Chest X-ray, PA view. Patient: 81 years old, sex M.
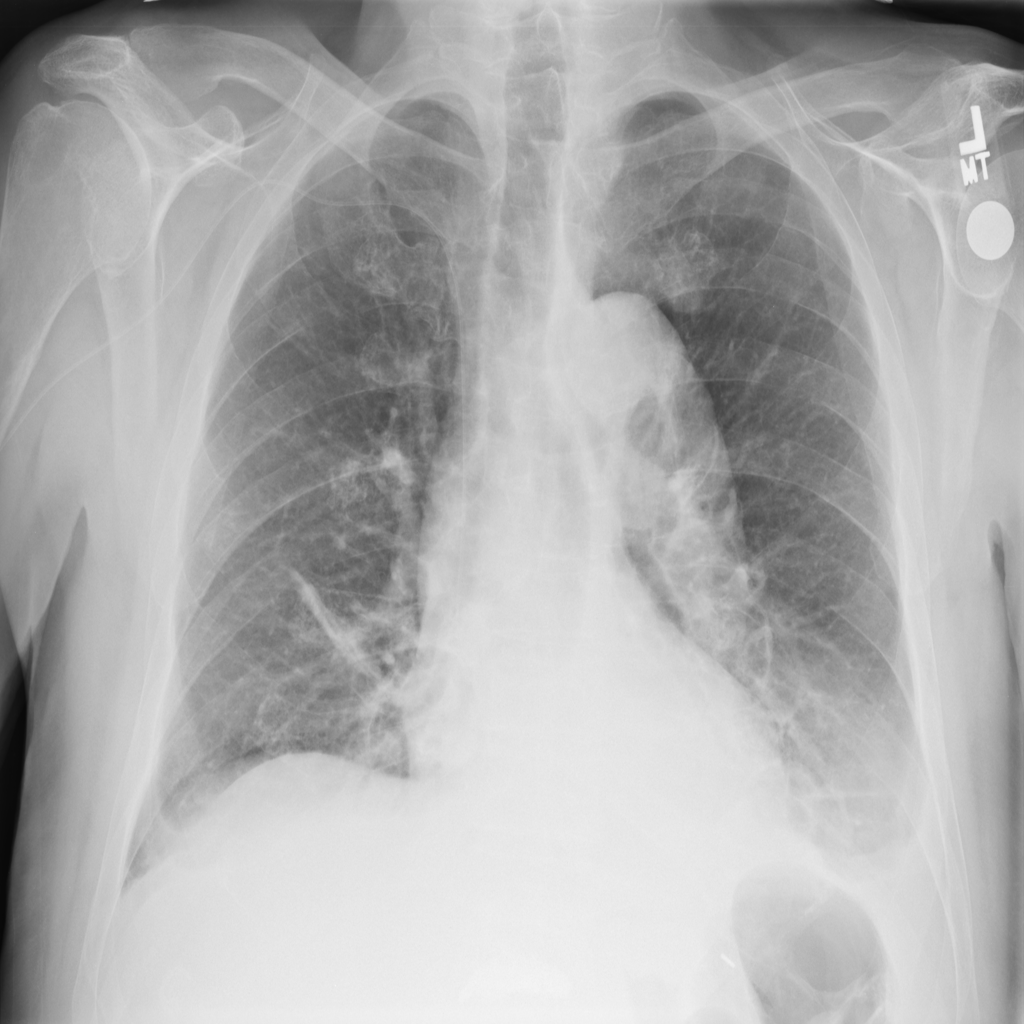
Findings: No Finding